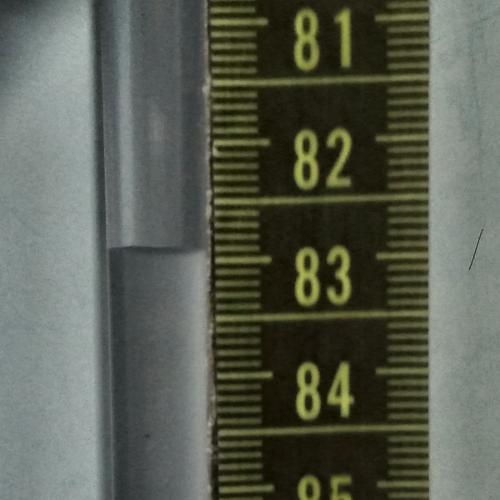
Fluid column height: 82.9 cm